Question: I stumbled across a lovely ui concept. I am wondering how could we create a "pop up" window like this in iOS(iPhone).

I have 3 questions:
1. How do we achieve that pop up style window?
2. What is the best approach to do that?
Thank you
EDIT: I would like to create a custom control like this.
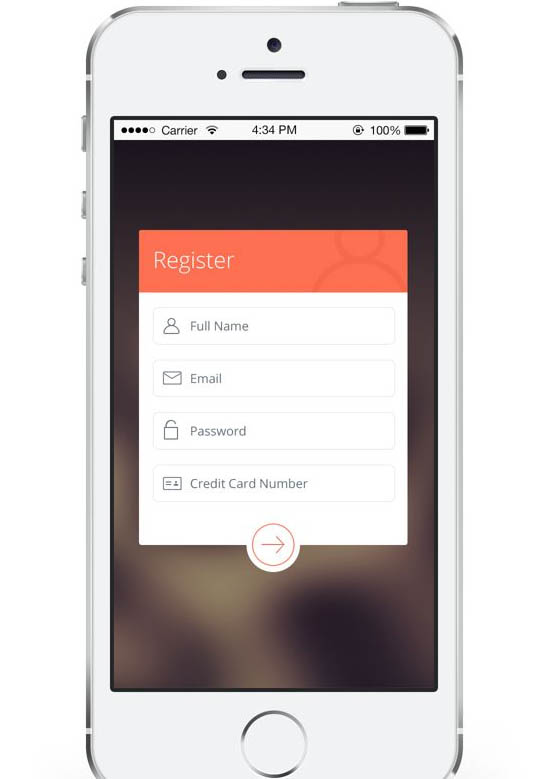
Answer: It seems that the better way is to:
1- Create a class that inherits 'UIView' and has a 'delegate' class too.
your .h file should be something like this:
'''
#import <UIKit/UIKit.h>
@class MYPopUpView;
//Your delegate class
@protocol PopUpViewDelegate <NSObject>
- (void) popUpView:(MYPopUpView *)popUpView clickedButtonAtIndex:(NSInteger) index;
@end
//Your view interface
@interface LIPopUpView : UIView{
NSObject<LIPopUpViewDelegate> *_delegate;
}
//Your methods and properties
@end
'''
2- In the initializer of your .m file implement the UI of your PopUpView
3- For the circle you can use UILayer or even a custom button and when user clicks it fire your 'delegate' methods.
4- Define a show methods with following code for showing the popUp:
'''
- (void) show
{
UIWindow *window = [UIApplication sharedApplication].windows.lastObject;
[window addSubview:self];
[window bringSubviewToFront:self];
}
'''
5- Fire the show method of you popUp object to show the popUp
6- For hiding it, define the close methods like below and fire it from the caller class.
'''
- (void) close
{
[self removeFromSuperview];
}
'''